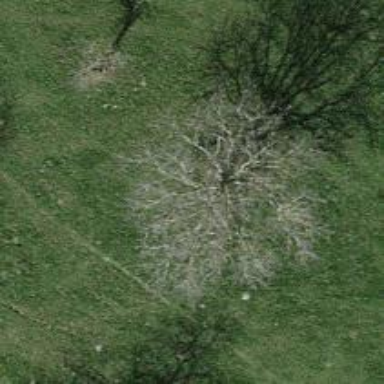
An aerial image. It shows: Single tag "natural: tree."